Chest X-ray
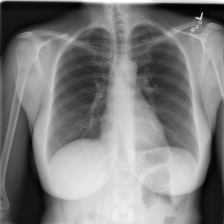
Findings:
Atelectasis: negative
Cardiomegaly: negative
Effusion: negative
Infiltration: negative
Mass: negative
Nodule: negative
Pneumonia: negative
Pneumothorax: negative
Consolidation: negative
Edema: negative
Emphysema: negative
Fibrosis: negative
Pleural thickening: negative
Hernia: negative